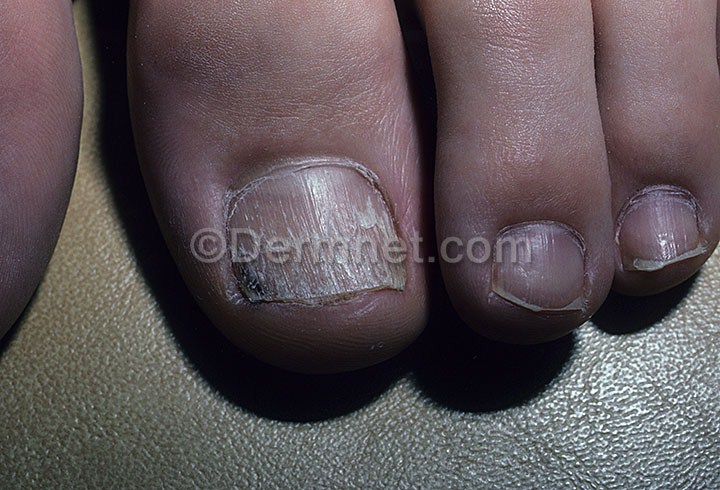
Disease: Nail Fungus and other Nail Disease